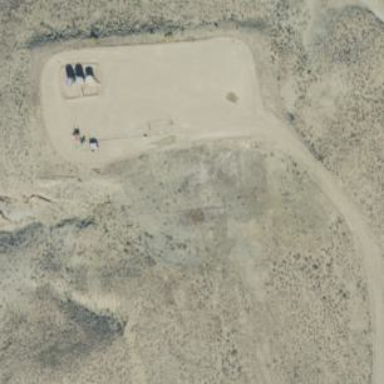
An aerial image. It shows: Petroleum well.